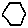
Label: hexagon